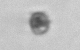
Label: nanoplankton_mix